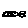
Label: fish